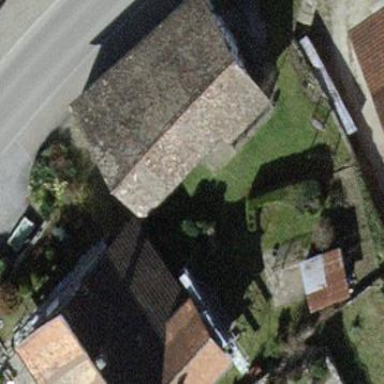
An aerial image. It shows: Shed.